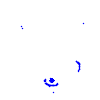
Particle: electron